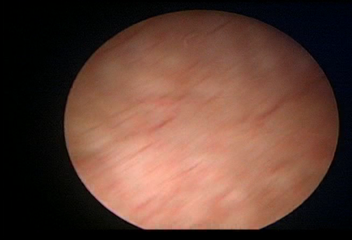
Modality: WLC
Class: Normal mucosa
Bladder cancer association: No